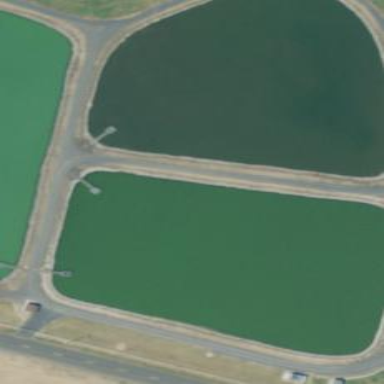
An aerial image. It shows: Reservoir of water.